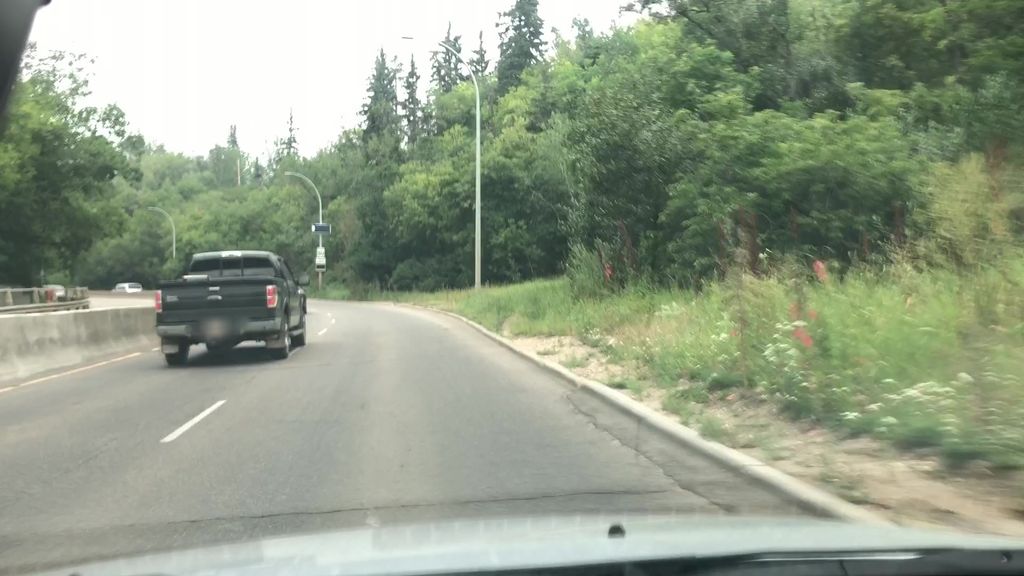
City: edmonton